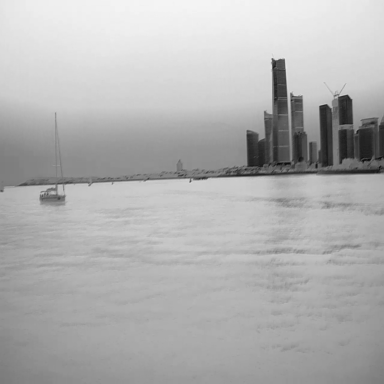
There are three objects shown in the infrared image, including two sailboats, and a container_ship.